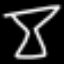
Label: hourglass